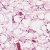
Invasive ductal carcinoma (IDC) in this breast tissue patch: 0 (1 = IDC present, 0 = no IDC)